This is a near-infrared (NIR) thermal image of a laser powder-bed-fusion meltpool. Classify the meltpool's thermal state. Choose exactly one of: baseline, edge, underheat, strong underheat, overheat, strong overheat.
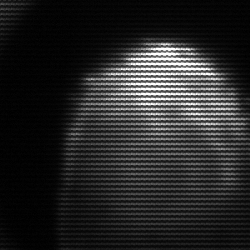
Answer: edge